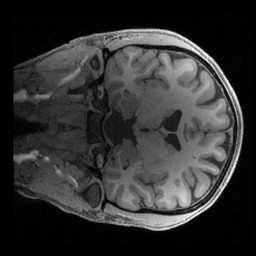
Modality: T1w
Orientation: coronal
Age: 22
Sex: female
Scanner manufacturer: siemens
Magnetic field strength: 3 T
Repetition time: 2.4 s
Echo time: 0.00241 s